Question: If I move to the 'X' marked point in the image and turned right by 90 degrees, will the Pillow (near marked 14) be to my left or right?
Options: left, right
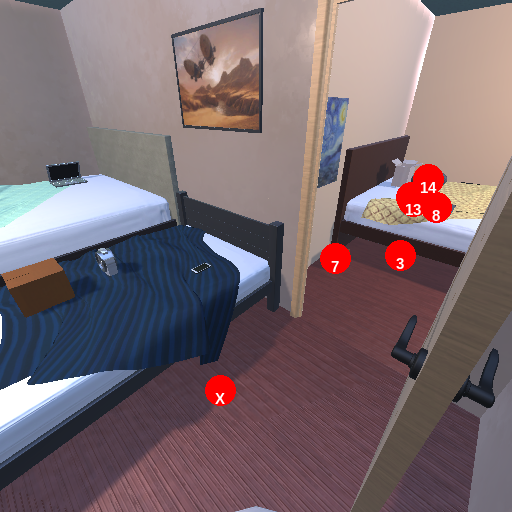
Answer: left